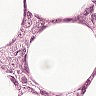
Metastatic tissue present: yes